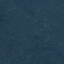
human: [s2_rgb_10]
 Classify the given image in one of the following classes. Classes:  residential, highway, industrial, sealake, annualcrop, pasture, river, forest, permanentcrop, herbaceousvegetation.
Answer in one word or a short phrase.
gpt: Forest